Interaction volume radius: 10 \u00c5
Interaction volume height: 10 \u00c5
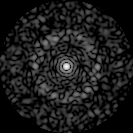
Disorder parameter: 0.8585